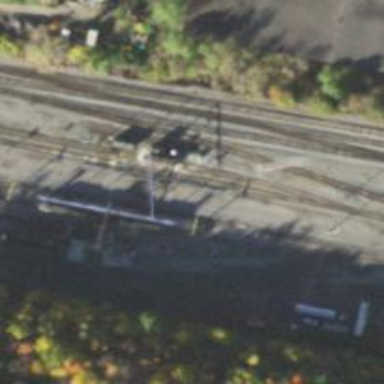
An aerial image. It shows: Railway yard used for servicing trains.